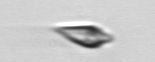
Label: Oxytoxum